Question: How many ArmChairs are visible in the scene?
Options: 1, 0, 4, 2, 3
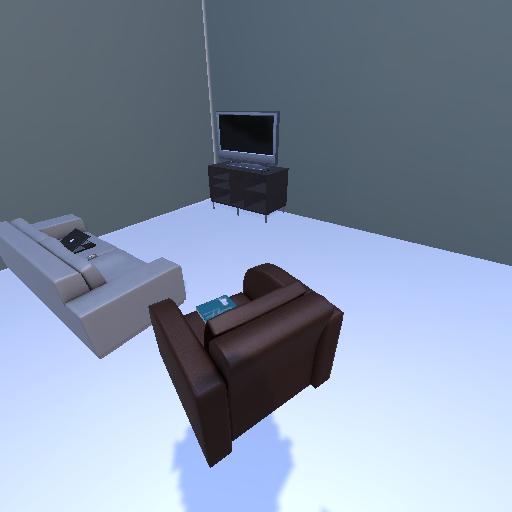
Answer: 1